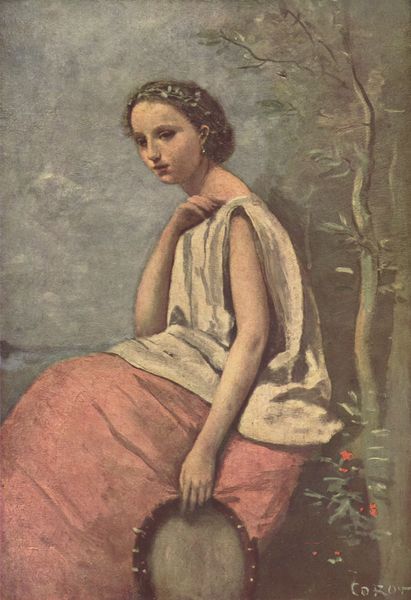
Titel: La Zingara
Künstler: Jean Baptiste Camille Corot
Standort: Paris
Institution: Musée du Louvre
Schlagwörter: baum, blau, blätter, dunkel, gemälde, hand, haut, himmel, laub, meer, schatten, wasser, weiß, wolken, aquarell, grün, landschaft, mädchen, see, sitzen, teich, blume, blumen, braun, finger, frau, geste, grau, haar, hell, hintergrund, kleid, licht, mund, nase, ohrring, pastell, schwarz, stirn, stuhl, blick, blüten, dame, rose, rot, wolke, beige, malerei, rock, hemd, jung, wand, arm, arme, augen, bluse, falten, gesicht, halten, mensch, tablett, bild, hals, hände, instrument, portrait, porträt, signatur, spiegel, ast, horizont, wind, einsam, sonne, gewand, haare, sitzend, stoff, kind, klassizismus, musik, pflanzen, haarreif, kinn, lippen, poträt, rosa, schulter, schultern, traurig, wald, fell, trocken, tag, ölgemälde, blue, hands, red, dress, female, hair, nose, painting, sitting, skirt, woman, muse, gown, pink, sticken, junge frau, verträumt, warten, frühling, vanitas, bad, antike, musikantin, seite, haarkranz, kranz, malen, trommel, halbprofil, weiße, sad, flower, halbporträt, lässig, oberteil, clouds, sky, tree, girl, blumenkranz, trees, reif, eyes, lichts, garden, mona lisa, drehung, kopfschmuck, color, mouth, corot, schellen, faltens, arms, leaves, music, pose, tambourin, tambourine, tamburin, renaissance, wan, hellenismus, chön, lips, stickrahmen, tan, tamborin, hanad, hochziehen, satmm, pretty, young girl, holding, ock, white blouse, kkindd, mistress, meloncholie, obertei, grau wolken, tombourin, sitting down, tampurin, tamporin, tamberine, mistreas